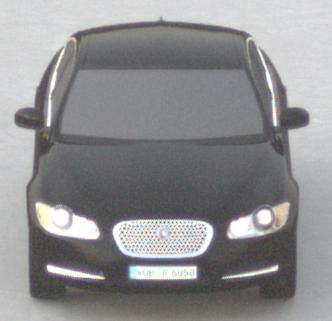
Make: Jaguar
Model: XF 3.0 V6
Detailed model: XF (X250) Limousine
Model produced from: 2010/02
Model produced until: 2010/10
Doors: 4
Color: black
Road condition: dry road
Daytime: sunrise or sunset
Contrast: low contrast